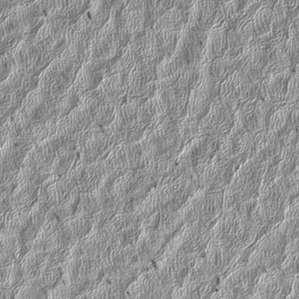
Label: frost